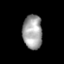
Tissue: lung
Cell type: T cells
Senescence score: 0.2158
Nuclear area (px): 656
Mean DAPI intensity: 160.95